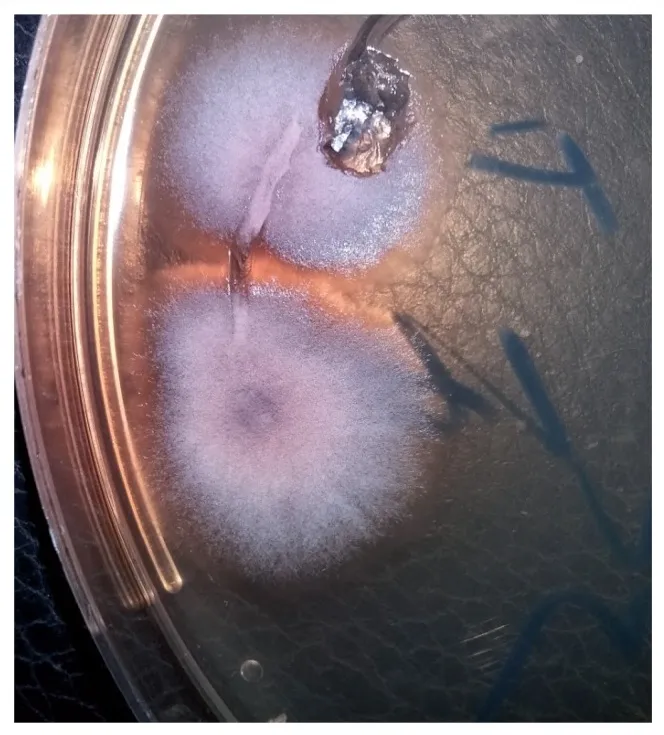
Woolly mould with reddish brown pigmentation after culture of corneal scraping on Sabouraud dextrose agar at room temperature for 48 hours.
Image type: radiology (ct)